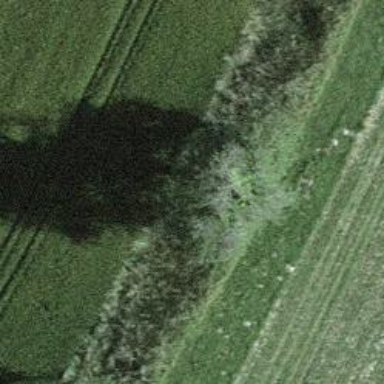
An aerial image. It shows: Beautiful tree in nature.